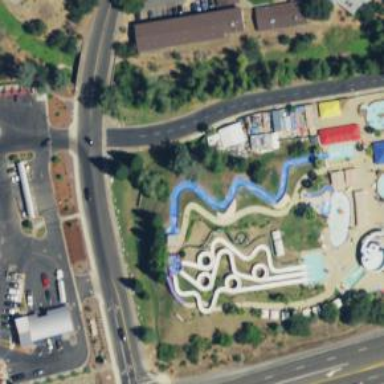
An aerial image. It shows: Water slide attraction.